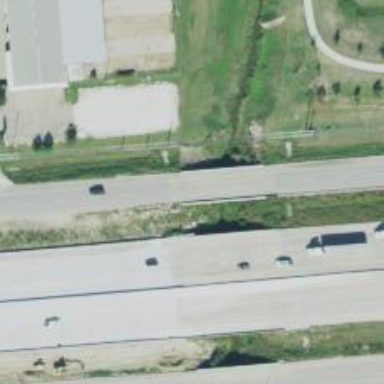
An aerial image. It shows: Secondary road with frontage road and bridge.